Question: I need to know if there is a way to expand the application bar in Windows Phone app from code.
Here is a demo of the application bar states:

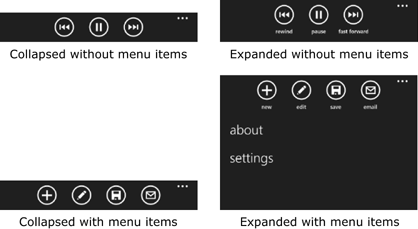
Answer: Even though there is no API for 3rd party developers to do this, the application bar is a bit of an oddity on WP7. If you view a picture full size in the picture hub it will automatically expand the menu for you. Perhaps this is a UI mistake or perhaps we'll all gain access to this API in a future update. It's worth checking back on.